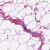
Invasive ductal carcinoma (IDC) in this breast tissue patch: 0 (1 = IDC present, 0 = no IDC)